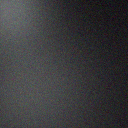
Screen state: off